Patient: sex F, age 28
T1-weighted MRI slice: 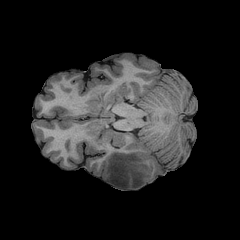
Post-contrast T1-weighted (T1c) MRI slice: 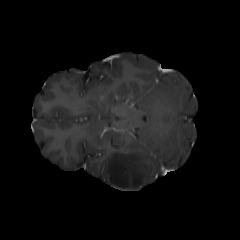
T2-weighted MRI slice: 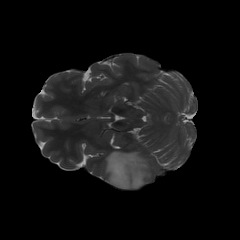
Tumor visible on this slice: yes
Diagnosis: Astrocytoma, IDH-mutant
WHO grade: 2